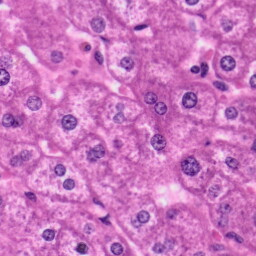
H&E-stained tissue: Liver